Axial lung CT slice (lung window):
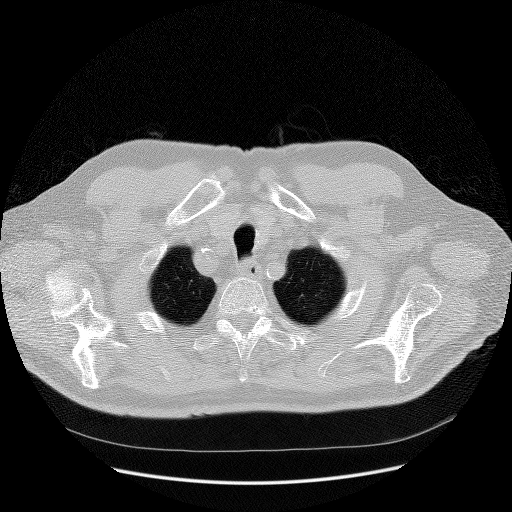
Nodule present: no